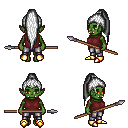
a pixel art fantasy rpg character, female body template, orc, green skin, maroon sleeveless shirt, metal pants, white extra-long topknot hairstyle, gold boots, spear, four views (front, back, left, right), 2x2 character sprite sheet, small pixel art, hard edges, no anti-aliasing